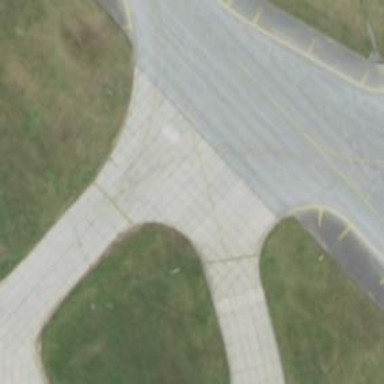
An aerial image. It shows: View of taxiway at the airport.